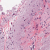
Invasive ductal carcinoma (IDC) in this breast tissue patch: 0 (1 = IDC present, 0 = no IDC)